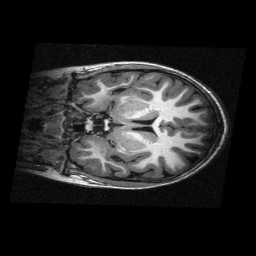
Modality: T1w
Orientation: coronal
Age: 14
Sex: male
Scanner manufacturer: siemens
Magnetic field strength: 3 T
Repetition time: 2.3 s
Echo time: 0.00336 s